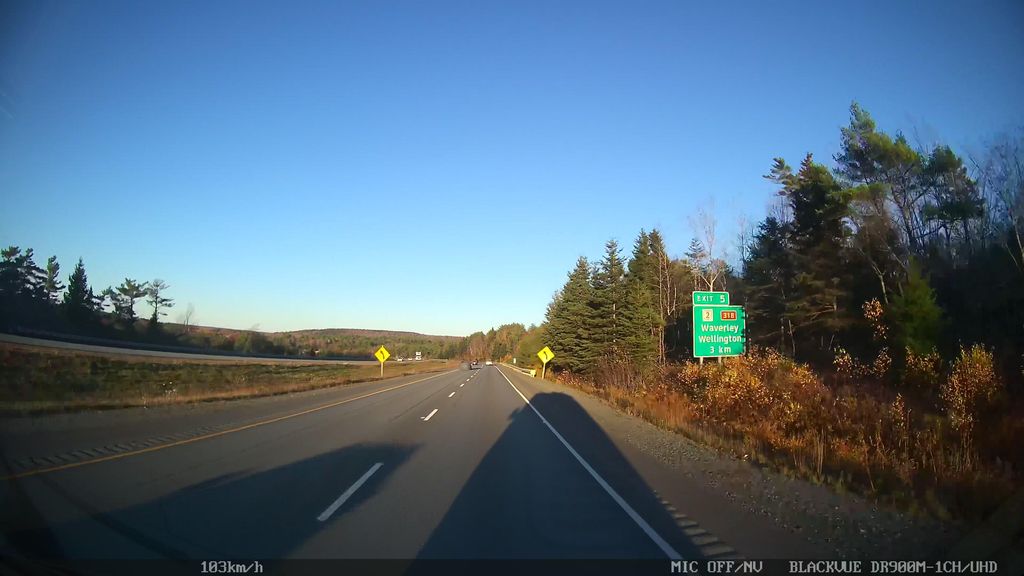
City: halifax